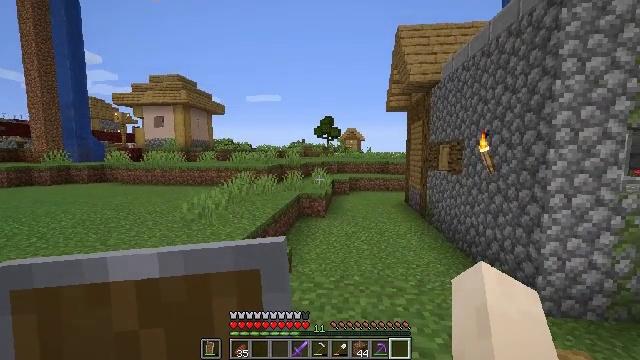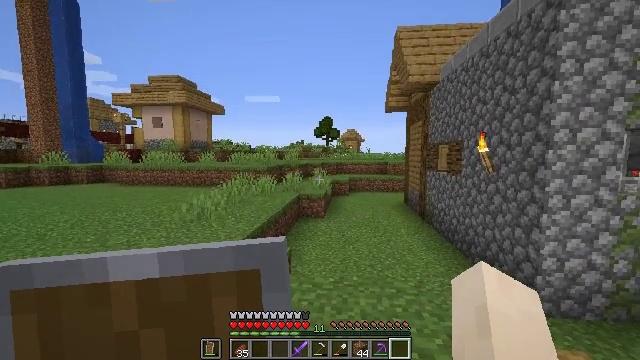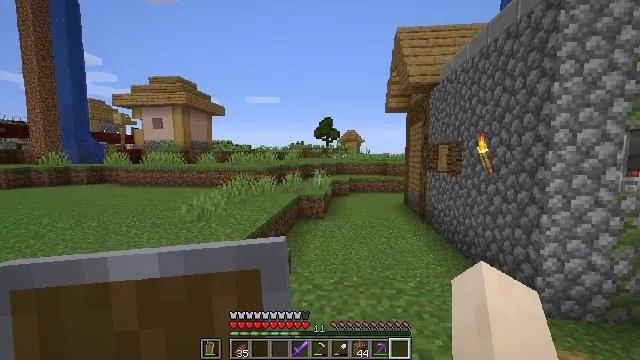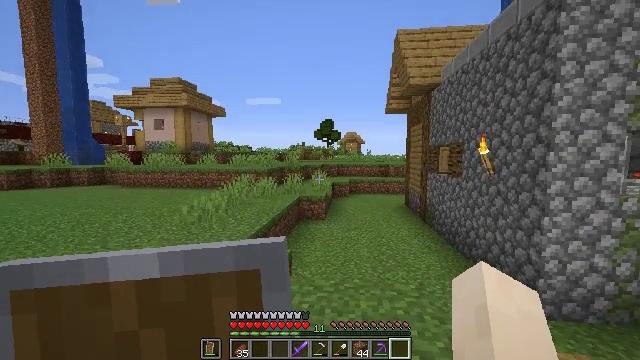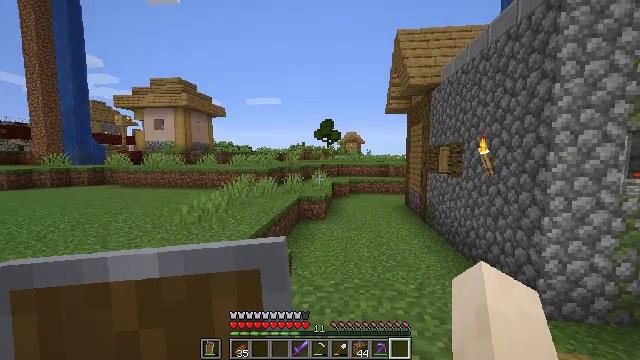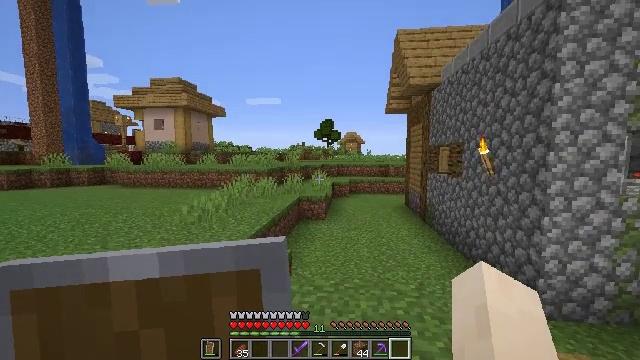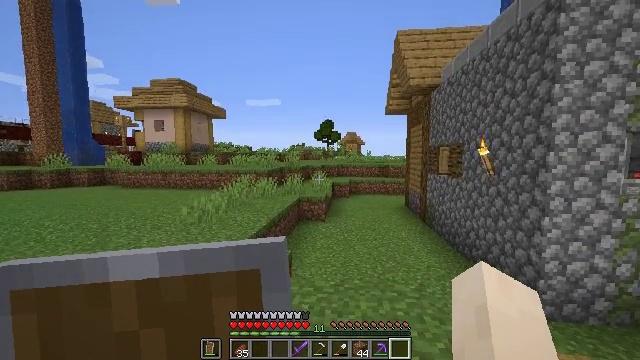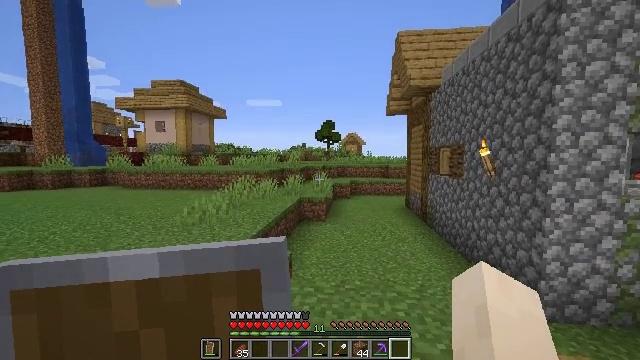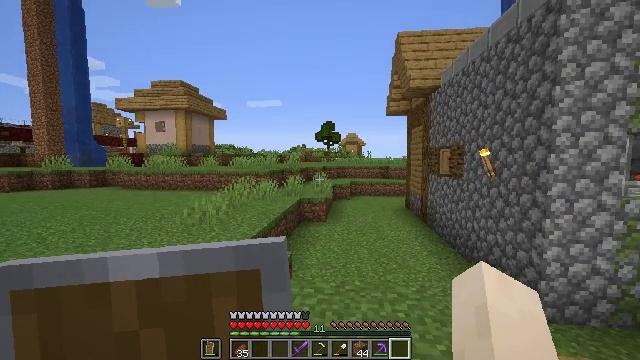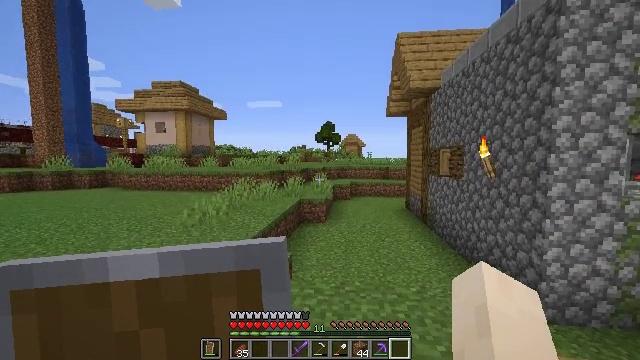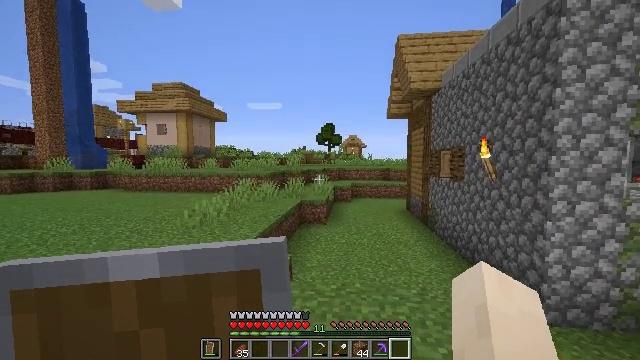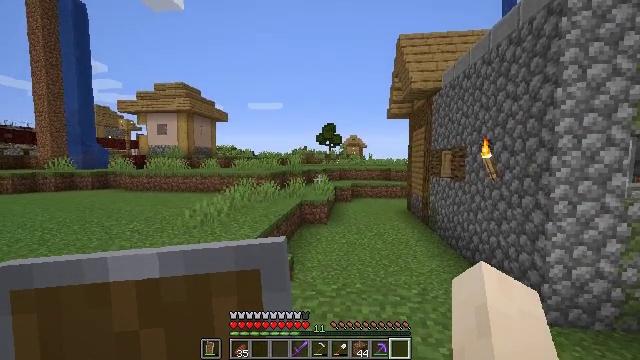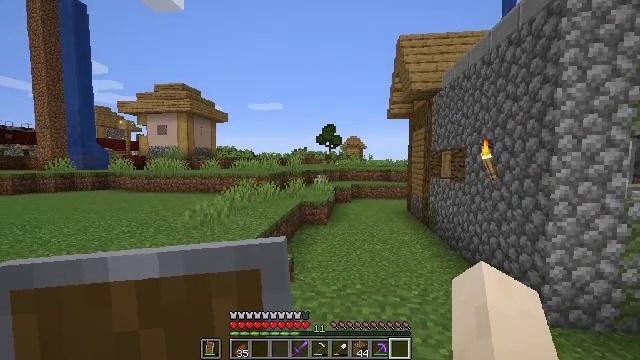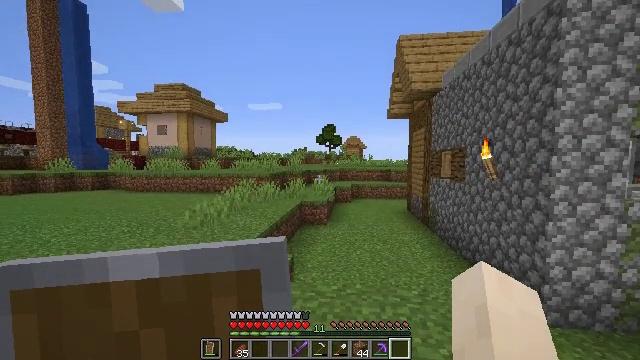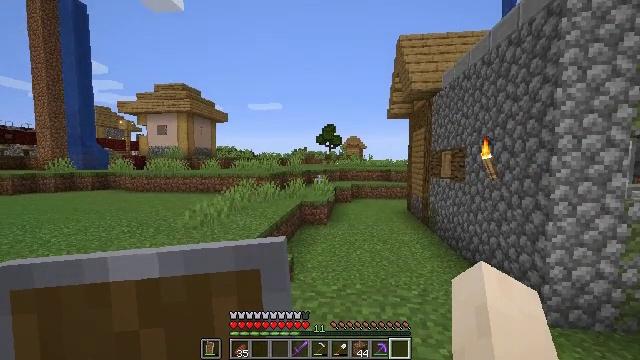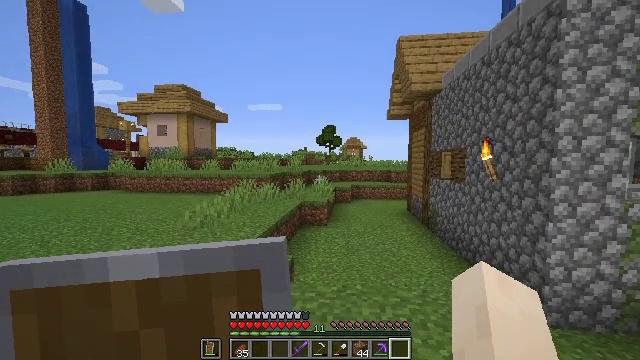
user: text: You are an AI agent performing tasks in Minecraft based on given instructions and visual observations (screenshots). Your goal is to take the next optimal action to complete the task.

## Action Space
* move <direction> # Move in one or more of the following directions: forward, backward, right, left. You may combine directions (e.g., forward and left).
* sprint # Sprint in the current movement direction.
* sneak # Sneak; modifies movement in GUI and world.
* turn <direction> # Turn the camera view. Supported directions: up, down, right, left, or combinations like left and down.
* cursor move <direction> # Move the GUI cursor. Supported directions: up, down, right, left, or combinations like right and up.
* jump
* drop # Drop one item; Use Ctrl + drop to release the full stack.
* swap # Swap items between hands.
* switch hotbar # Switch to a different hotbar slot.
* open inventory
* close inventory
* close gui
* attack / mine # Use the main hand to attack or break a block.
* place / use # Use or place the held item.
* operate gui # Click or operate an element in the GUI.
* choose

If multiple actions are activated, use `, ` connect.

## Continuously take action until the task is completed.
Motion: motion action
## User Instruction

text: Use iron ingots and a chest to craft a hopper.
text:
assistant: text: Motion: no_op
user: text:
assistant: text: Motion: no_op
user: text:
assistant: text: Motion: no_op
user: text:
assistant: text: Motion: no_op
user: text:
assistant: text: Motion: no_op
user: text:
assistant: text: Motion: no_op
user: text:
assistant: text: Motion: no_op
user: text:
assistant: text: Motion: no_op
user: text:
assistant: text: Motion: no_op
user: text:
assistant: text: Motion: no_op
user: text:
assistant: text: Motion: no_op
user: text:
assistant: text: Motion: no_op
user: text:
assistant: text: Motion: no_op
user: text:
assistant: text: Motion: no_op
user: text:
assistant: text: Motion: no_op
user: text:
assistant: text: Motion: no_op
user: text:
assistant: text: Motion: no_op
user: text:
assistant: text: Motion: no_op
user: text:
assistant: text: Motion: no_op
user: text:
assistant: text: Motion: no_op
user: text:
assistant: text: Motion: no_op
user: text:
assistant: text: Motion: no_op
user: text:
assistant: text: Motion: no_op
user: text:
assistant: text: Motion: no_op
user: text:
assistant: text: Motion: no_op
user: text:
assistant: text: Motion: no_op
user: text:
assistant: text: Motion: no_op
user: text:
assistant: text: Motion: no_op
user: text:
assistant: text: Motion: open inventory
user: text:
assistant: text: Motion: open inventory